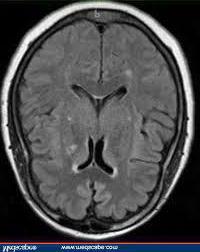
Label: notumor